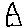
Label: house